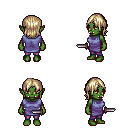
a pixel art fantasy rpg character, female body template, orc, green skin, chain tabard jacket, magenta pants, white blonde long bangs hairstyle, dagger, four views (front, back, left, right), 2x2 character sprite sheet, small pixel art, hard edges, no anti-aliasing